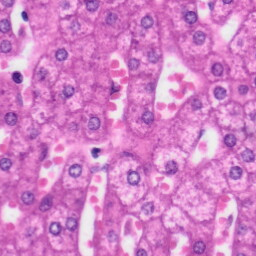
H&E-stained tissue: Liver